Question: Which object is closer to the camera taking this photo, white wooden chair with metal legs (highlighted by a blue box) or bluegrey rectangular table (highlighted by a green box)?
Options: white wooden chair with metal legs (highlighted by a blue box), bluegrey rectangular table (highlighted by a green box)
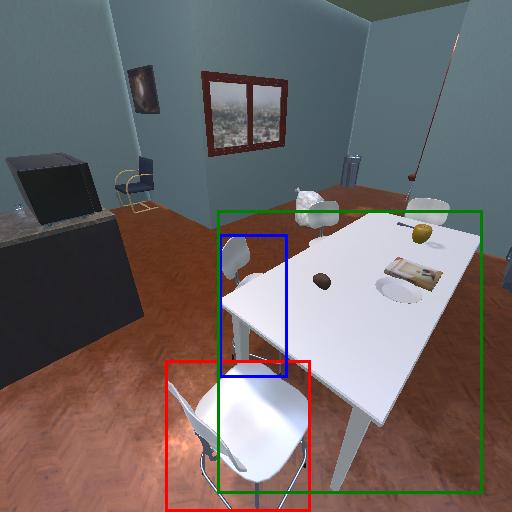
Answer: white wooden chair with metal legs (highlighted by a blue box)